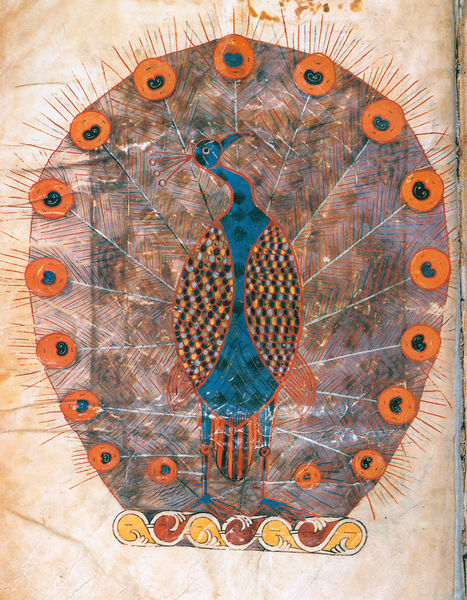
Titel: Moralia in Hiob
Institution: Madrid, Biblioteca Nacional
Schlagwörter: blau, feder, gemälde, kopf, vogel, gelb, braun, bunt, orange, zeichnung, rot, tier, tuch, ornament, federn, stehend, kreis, oval, rund, schwanz, papier, schnabel, abstrakt, creme, fläche, farbe, linien, füsse, rad, ornamente, edel, striche, oben, tusche, groß, druck, kreise, pfau, pergament, warme farben, pfauenfeder, prächtig, pfauenaugen, pfauenfedern, pfauenkleid, siebzehn, schnael, orangel, schnabe